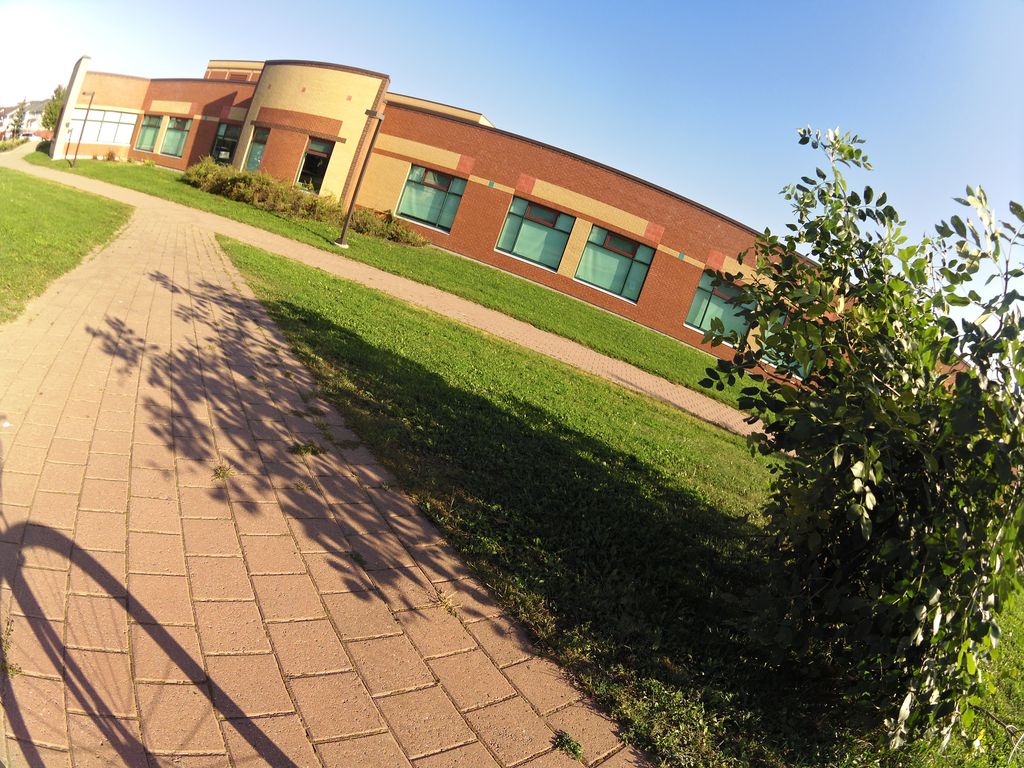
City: ottawa-gatineau